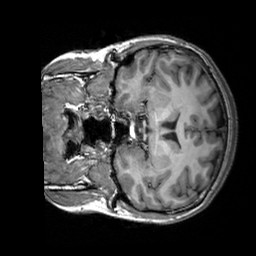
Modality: T1w
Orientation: coronal
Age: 28
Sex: female
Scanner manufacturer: siemens
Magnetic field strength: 3 T
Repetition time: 2.3 s
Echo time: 0.00303 s